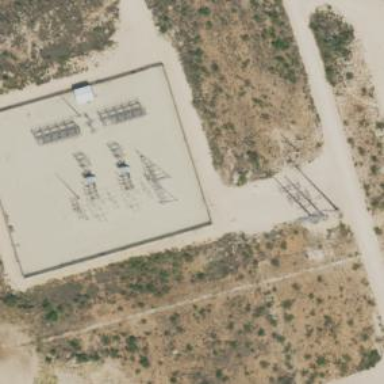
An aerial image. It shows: Distribution level power substation enclosed by fence.